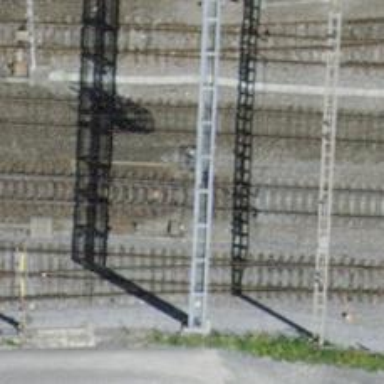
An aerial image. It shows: Railway switch.